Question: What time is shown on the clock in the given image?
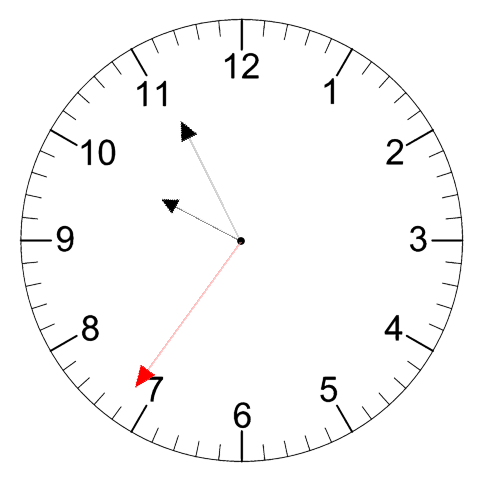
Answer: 09:55:36